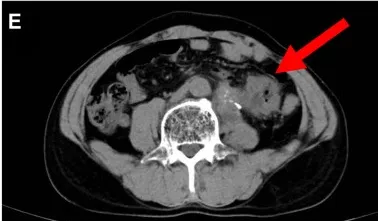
Imaging studies and the treatment time axis. Follow-up imaging of the abdominal mass. 12 months 18 months.
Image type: radiology (ct)